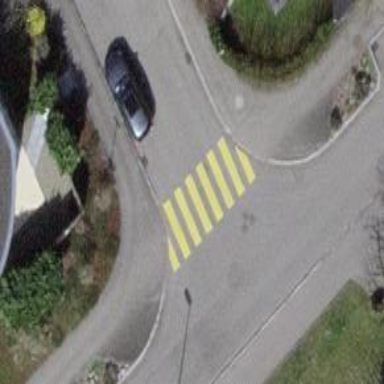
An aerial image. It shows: Uncontrolled zebra crossing on the road.